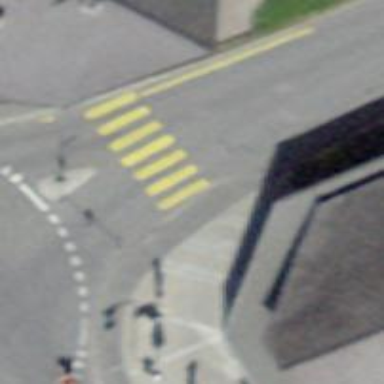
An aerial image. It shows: Uncontrolled crossing on the road.